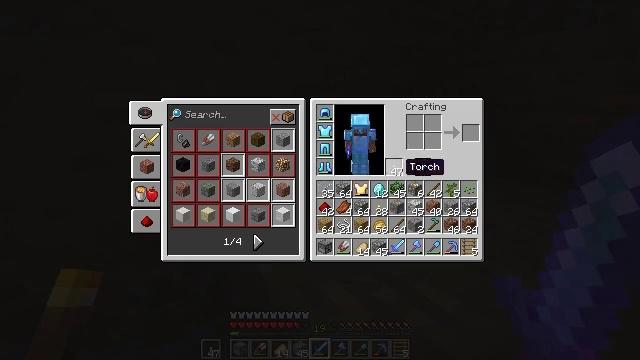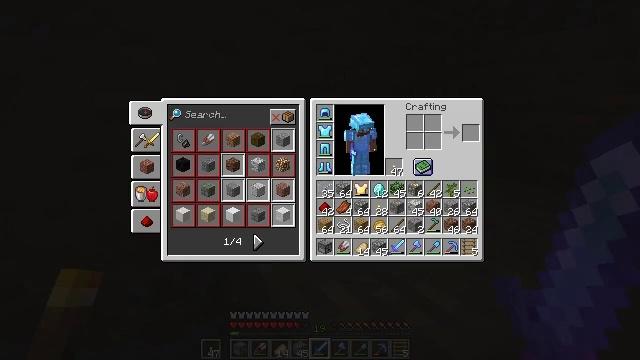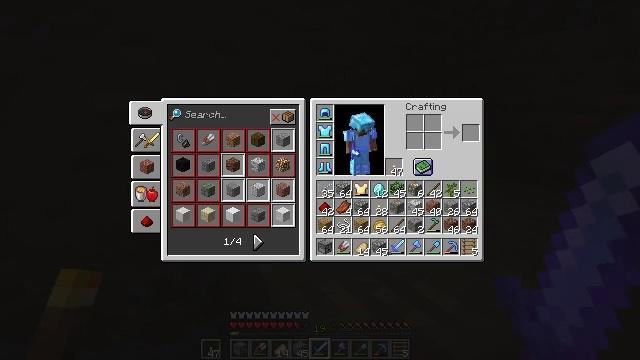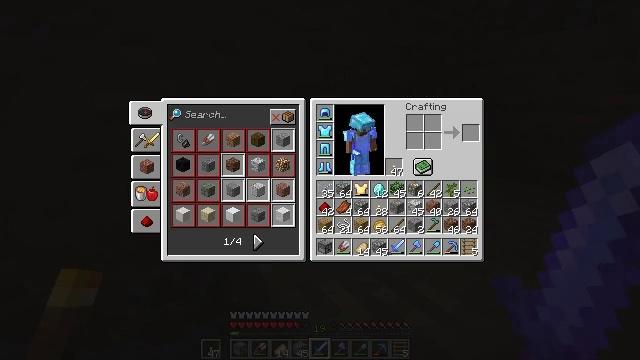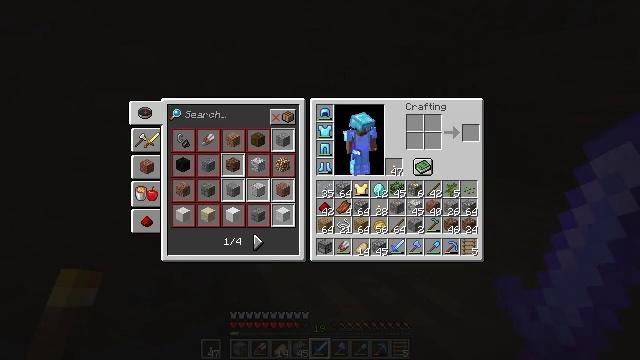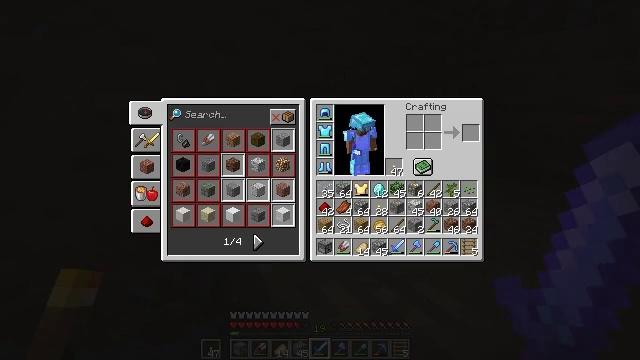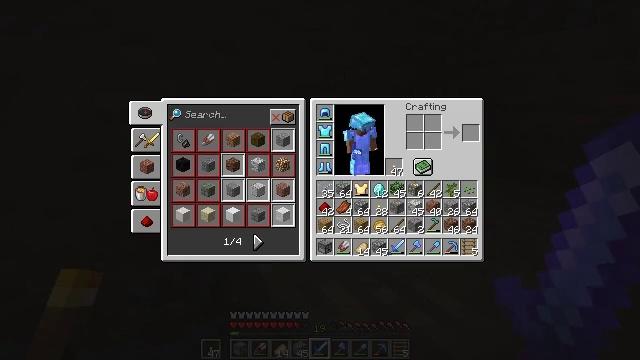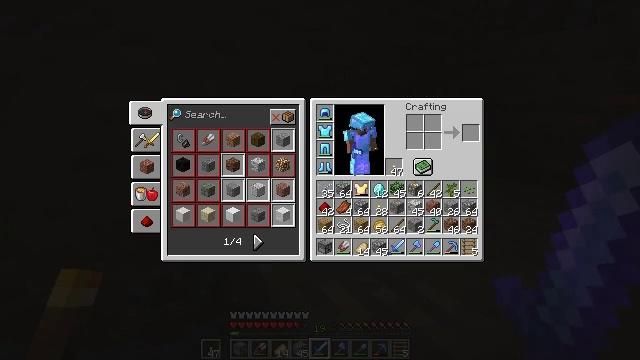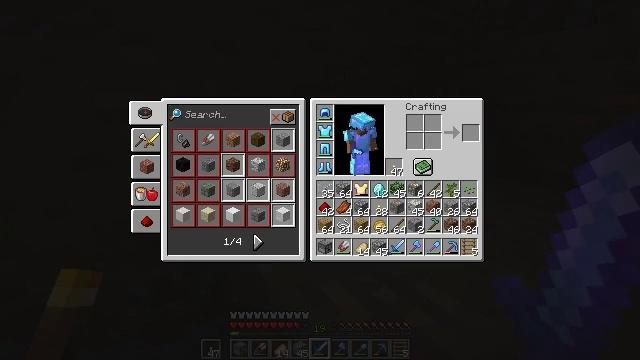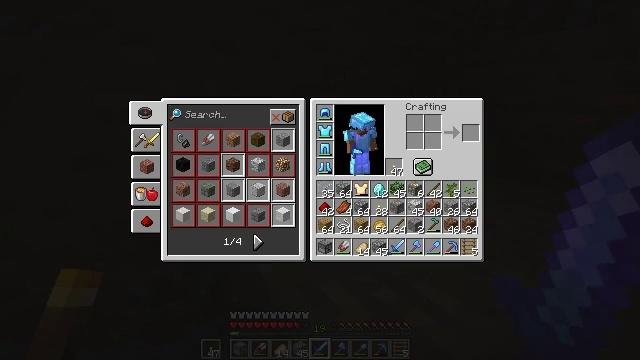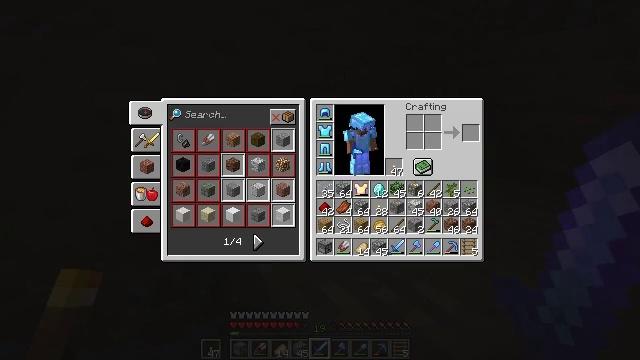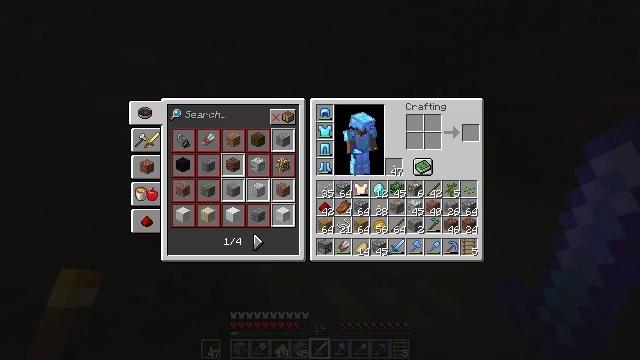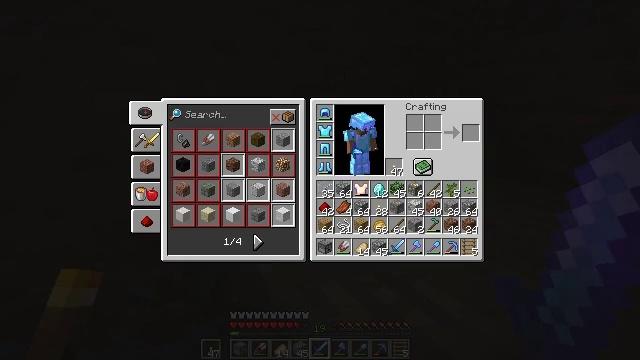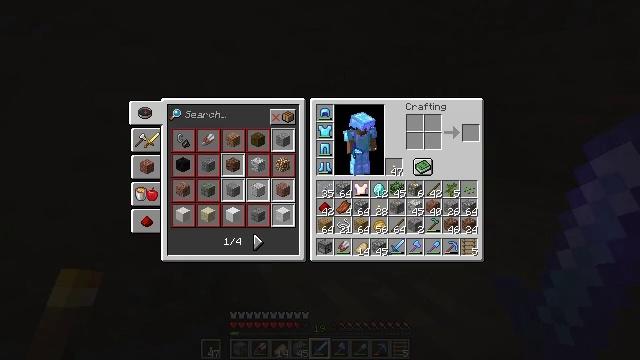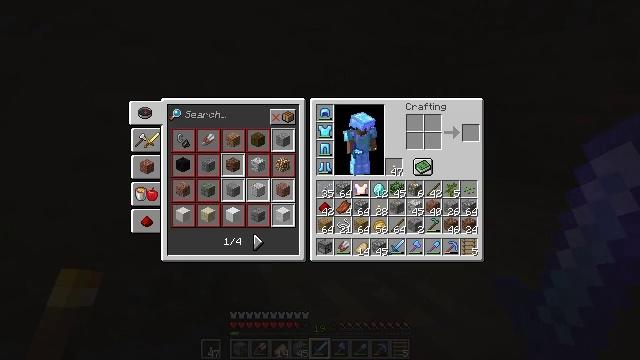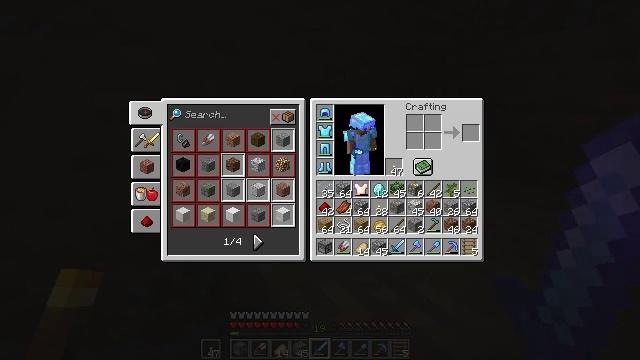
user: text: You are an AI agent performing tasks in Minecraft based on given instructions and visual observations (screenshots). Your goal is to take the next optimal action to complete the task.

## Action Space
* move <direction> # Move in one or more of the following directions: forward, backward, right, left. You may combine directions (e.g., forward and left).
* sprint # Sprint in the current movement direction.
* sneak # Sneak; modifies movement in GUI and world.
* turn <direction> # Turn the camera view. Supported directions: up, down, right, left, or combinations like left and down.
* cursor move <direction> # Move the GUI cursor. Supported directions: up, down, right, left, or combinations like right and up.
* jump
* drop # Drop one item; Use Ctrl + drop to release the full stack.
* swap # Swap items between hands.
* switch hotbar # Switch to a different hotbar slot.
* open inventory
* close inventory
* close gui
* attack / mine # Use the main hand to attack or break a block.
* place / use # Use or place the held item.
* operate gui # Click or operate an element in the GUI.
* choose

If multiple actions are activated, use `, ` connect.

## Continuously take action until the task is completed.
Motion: motion action
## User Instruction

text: Gather cobweb from abandoned mineshafts.
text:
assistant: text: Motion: cursor move right
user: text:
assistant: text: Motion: cursor move right
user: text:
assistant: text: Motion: no_op
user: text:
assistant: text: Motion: no_op
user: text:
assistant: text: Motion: cursor move right
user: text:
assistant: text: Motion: cursor move right
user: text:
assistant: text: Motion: no_op
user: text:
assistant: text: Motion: no_op
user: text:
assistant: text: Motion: no_op
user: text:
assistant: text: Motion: no_op
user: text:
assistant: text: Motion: no_op
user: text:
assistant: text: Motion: no_op
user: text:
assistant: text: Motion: no_op
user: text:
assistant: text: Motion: no_op
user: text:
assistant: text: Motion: no_op
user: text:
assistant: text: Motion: no_op
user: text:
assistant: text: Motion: no_op
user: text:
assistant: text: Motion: no_op
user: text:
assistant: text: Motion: no_op
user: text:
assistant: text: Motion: no_op
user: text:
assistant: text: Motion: no_op
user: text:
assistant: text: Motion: no_op
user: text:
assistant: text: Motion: no_op
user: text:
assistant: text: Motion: no_op
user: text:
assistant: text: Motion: no_op
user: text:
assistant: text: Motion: no_op
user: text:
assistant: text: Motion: no_op
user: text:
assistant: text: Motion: no_op
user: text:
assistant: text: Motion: no_op
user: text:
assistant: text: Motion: no_op